Interaction volume radius: 10 \u00c5
Interaction volume height: 25 \u00c5
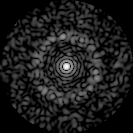
Disorder parameter: 0.827